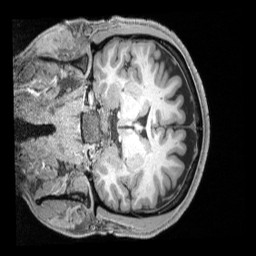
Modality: T1w
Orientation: coronal
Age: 32
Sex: male
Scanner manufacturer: siemens
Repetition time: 2.4 s
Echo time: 0.00231 s